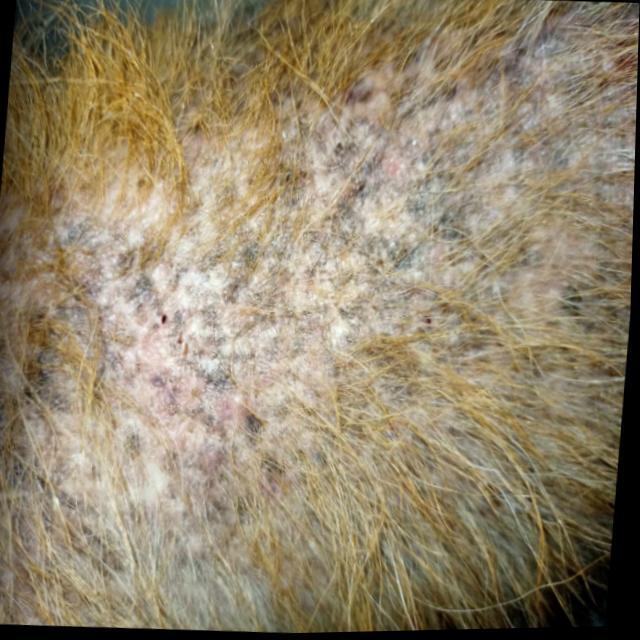
Canine demodicosis (Demodex mange) — caused by Demodex canis mites. Presents with alopecia, follicular papules, pustules, and comedones. Often localized on face and forelimbs.